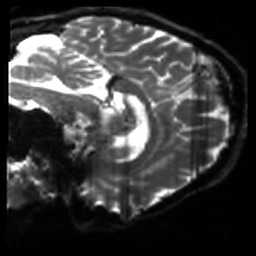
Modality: sbref
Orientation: sagittal
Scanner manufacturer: siemens
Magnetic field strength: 3 T
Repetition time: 4 s
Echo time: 0.0594 s